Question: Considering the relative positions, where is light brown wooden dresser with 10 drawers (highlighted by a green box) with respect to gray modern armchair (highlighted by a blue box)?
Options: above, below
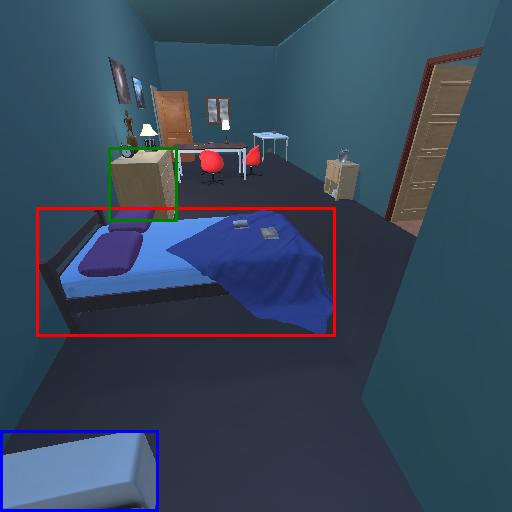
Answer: above